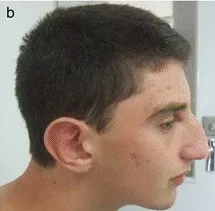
Phenotypic characteristics of the patient at 14 years of age. Long, and ,prominent nose, large or prominent ears.
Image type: medical_photograph (oral_photograph)